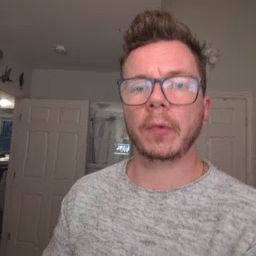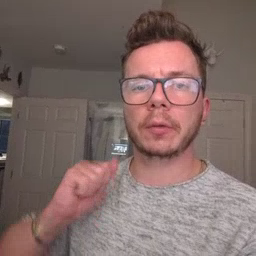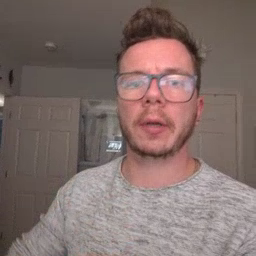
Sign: jacket